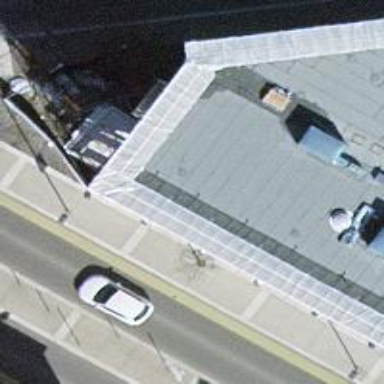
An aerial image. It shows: Restaurant.